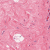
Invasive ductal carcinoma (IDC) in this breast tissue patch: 0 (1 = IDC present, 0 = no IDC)